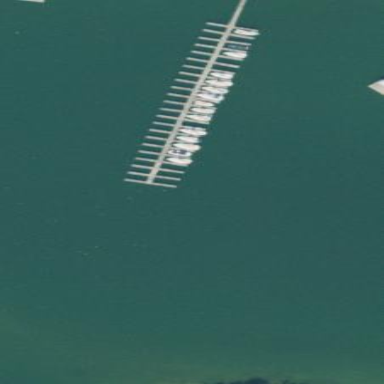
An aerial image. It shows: Boat storage facility.